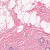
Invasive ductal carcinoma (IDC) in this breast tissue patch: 0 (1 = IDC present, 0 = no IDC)